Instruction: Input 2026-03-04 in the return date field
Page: home
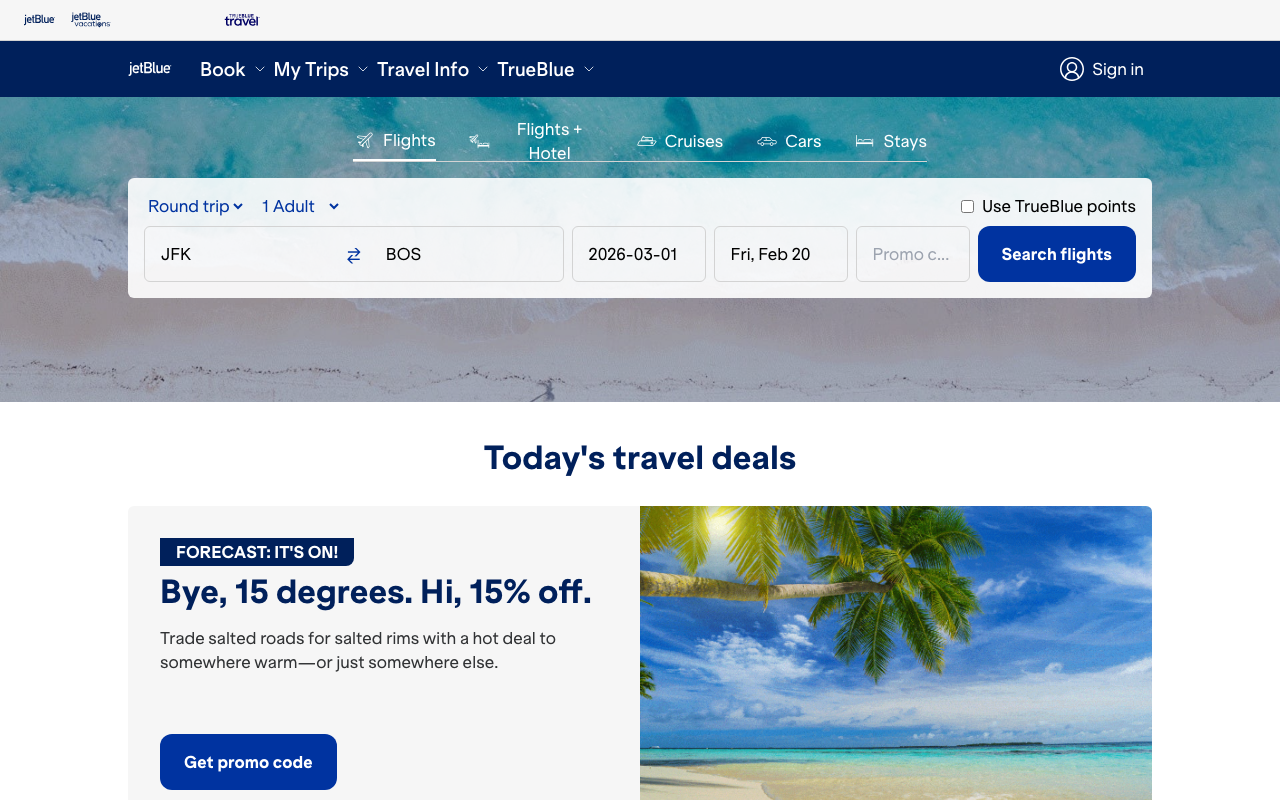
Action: type